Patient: sex M, age 44
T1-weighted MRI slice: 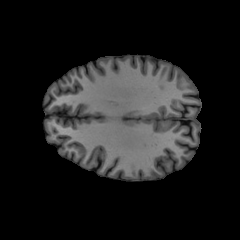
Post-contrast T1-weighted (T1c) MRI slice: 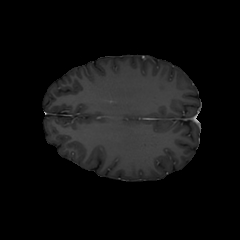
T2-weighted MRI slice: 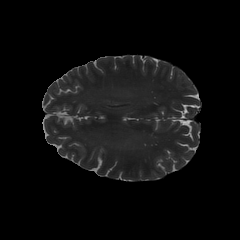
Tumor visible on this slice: no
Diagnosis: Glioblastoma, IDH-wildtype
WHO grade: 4